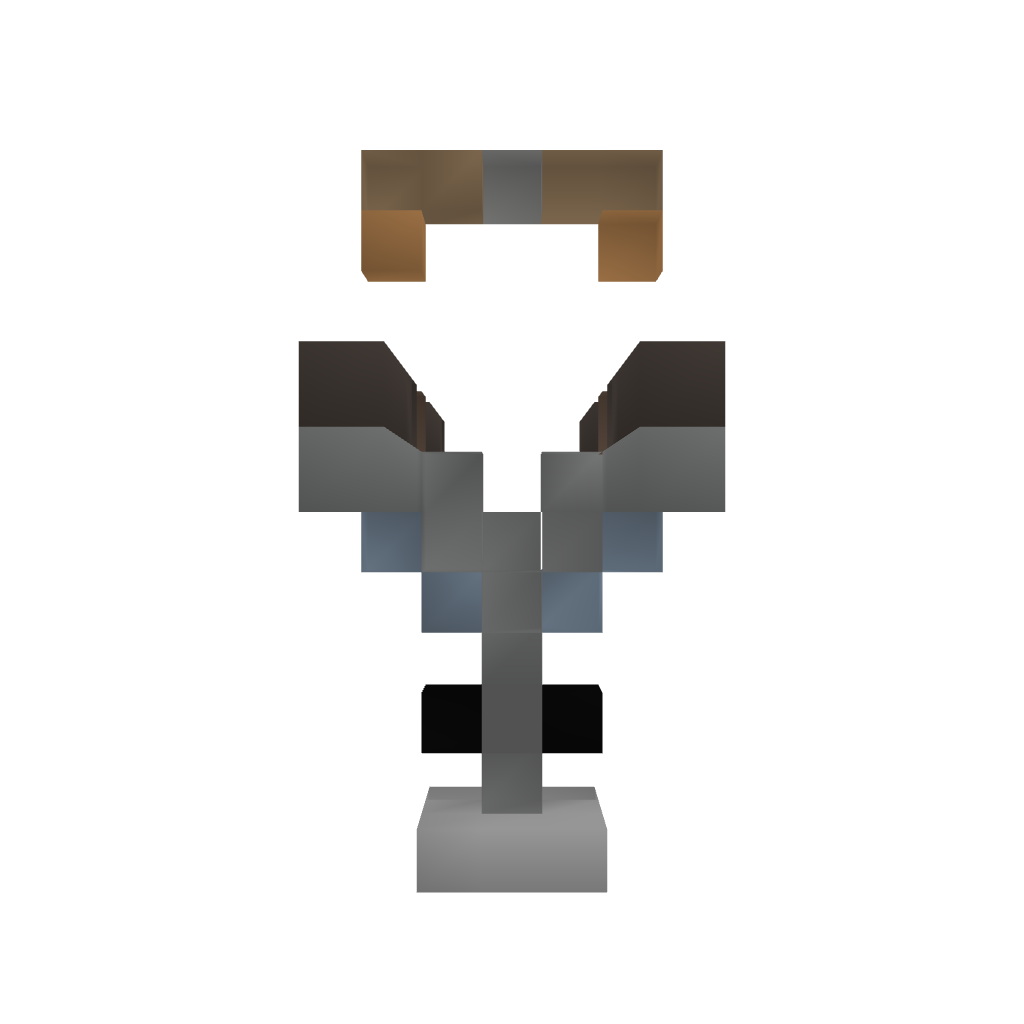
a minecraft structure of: Raised Railway